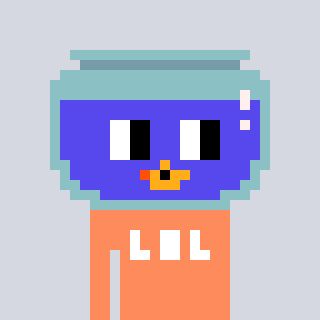
a pixel art character with square blue glasses, a goldfish-shaped head and a peachy-colored body on a cool background